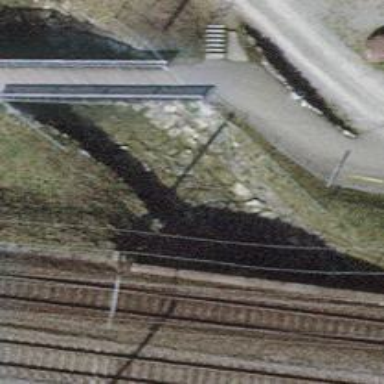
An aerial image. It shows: There is tunnel.